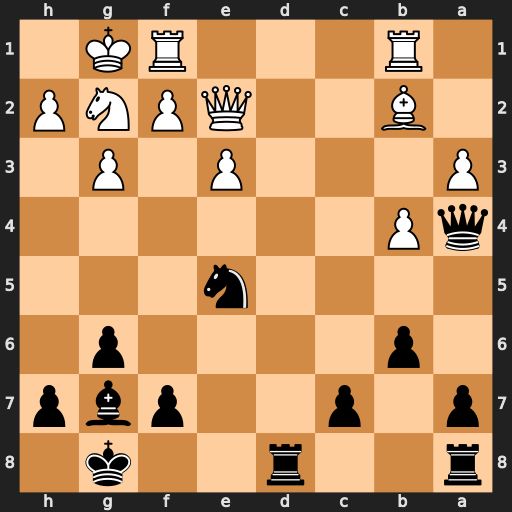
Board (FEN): r2r2k1/p1p2pbp/1p4p1/4n3/qP6/P3P1P1/1B2QPNP/1R3RK1
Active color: b
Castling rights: -
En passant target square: -
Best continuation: Rd2 Bxe5 Rxe2